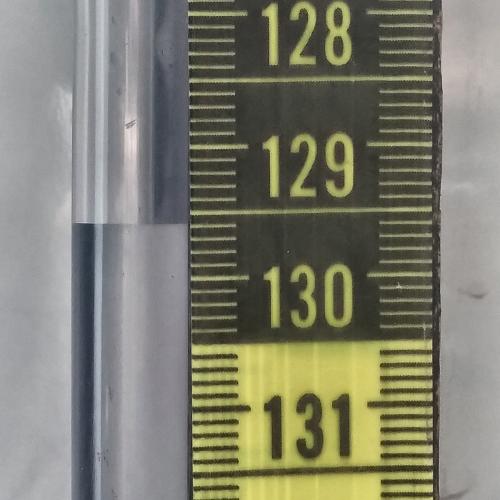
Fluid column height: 129.6 cm